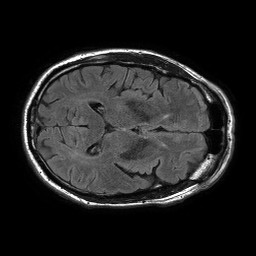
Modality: FLAIR
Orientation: axial
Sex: male
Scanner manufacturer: philips
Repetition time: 11 s
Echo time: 0.125 s